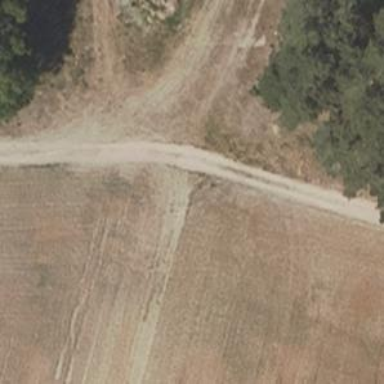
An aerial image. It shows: Dirt track road with grade 4 tracktype.